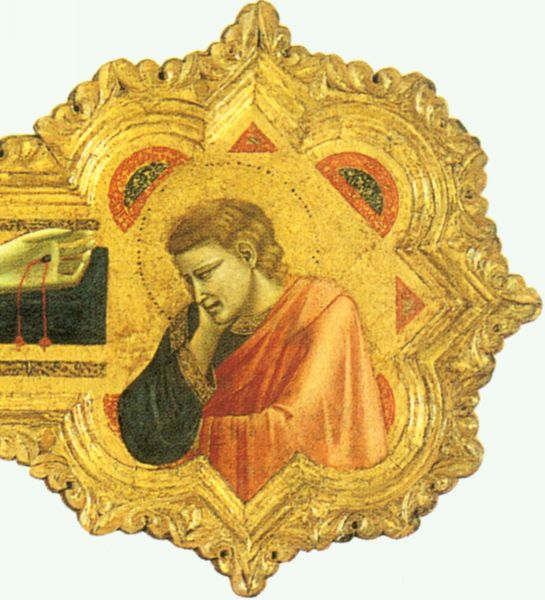
Titel: Kreuz
Künstler: Giotto di Bondone
Institution: Padua, Museo Civico
Schlagwörter: blau, hand, kopf, mann, umhang, wunde, dreieck, gelb, ausschnitt, schwarz, blick, rot, gesicht, johannes, trauer, gewand, gold, mantel, gotik, kinn, italien, detail, nagel, blut, medaillon, kreuz, heiligenschein, nimbus, christus, jesus, kreuzigung, wundmal, leiden, schmerz, florenz, heiliger, medaille, jünger, beweinung, ikone, konchen, apostel, evangelist, giotto, trauergestus, trecento, d, giotto#